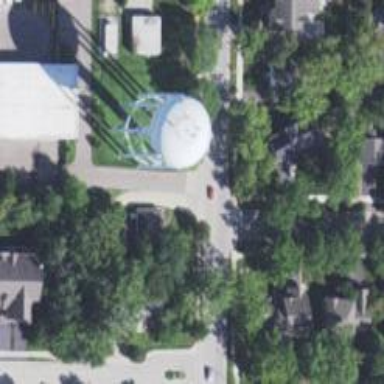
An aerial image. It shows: Water tower that is man-made.